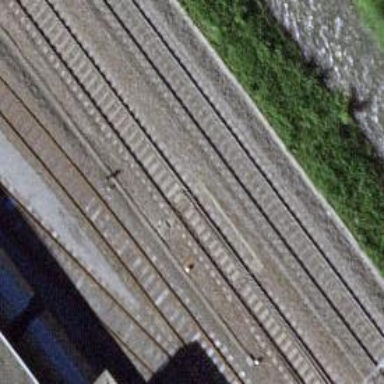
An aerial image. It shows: Railway switch.